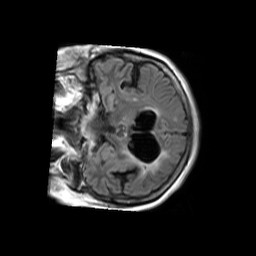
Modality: FLAIR
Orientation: coronal
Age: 56
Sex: female
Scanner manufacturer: philips
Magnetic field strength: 1.5 T
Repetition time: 11 s
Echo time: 0.14 s